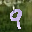
Label: 9